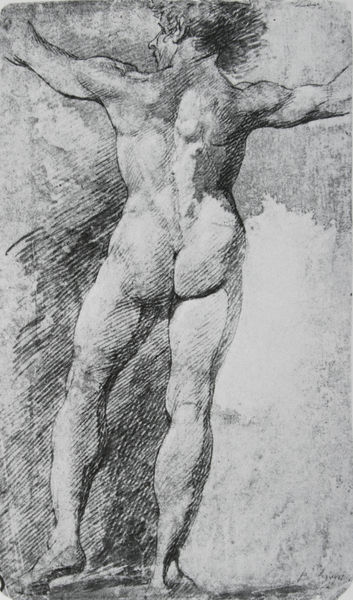
Titel: Male with Arms spread wide seen from behind
Künstler: James Barry
Standort: New Haven (Connecticut)
Institution: Yale Center for British Art
Schlagwörter: akt, feder, fuß, körper, mann, nackt, schatten, bewegung, grau, hell, licht, nase, profil, rücken, schwarz, skizze, weiss, zeichnung, arme, mensch, haare, pose, stehend, schulter, schultern, beine, füße, hintern, rückenansicht, man, grafik, graphik, schattierung, muskeln, kontrapost, schenkel, wade, waden, muskulös, tusche, antike, gesäss, kreuz, kohle, arsch, hinten, popo, rückenakt, schulterblatt, schulterblätter, druck, schwarz weiss, schraffur, radierung, schraffiert, bleistift, rückansicht, männlich, ausgestreckt, untersicht, antik, muskel, heben, ferse, fersen, athlet, gestreckt, modelliert, graphit, kniekehle, gehoben, standspielbein, huntern, po, achillessehne, abstehende haare, untergebenheit